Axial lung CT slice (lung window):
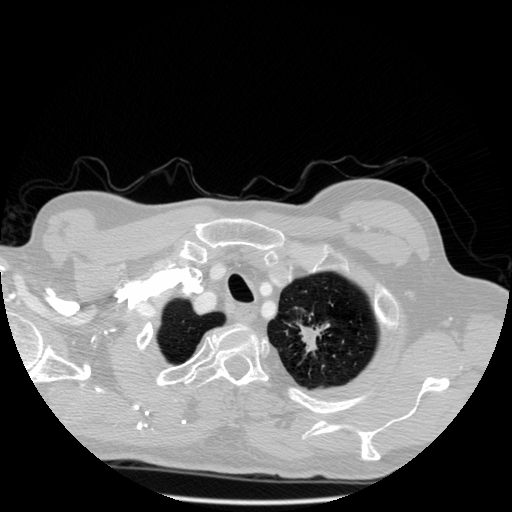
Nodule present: yes
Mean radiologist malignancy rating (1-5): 4.667